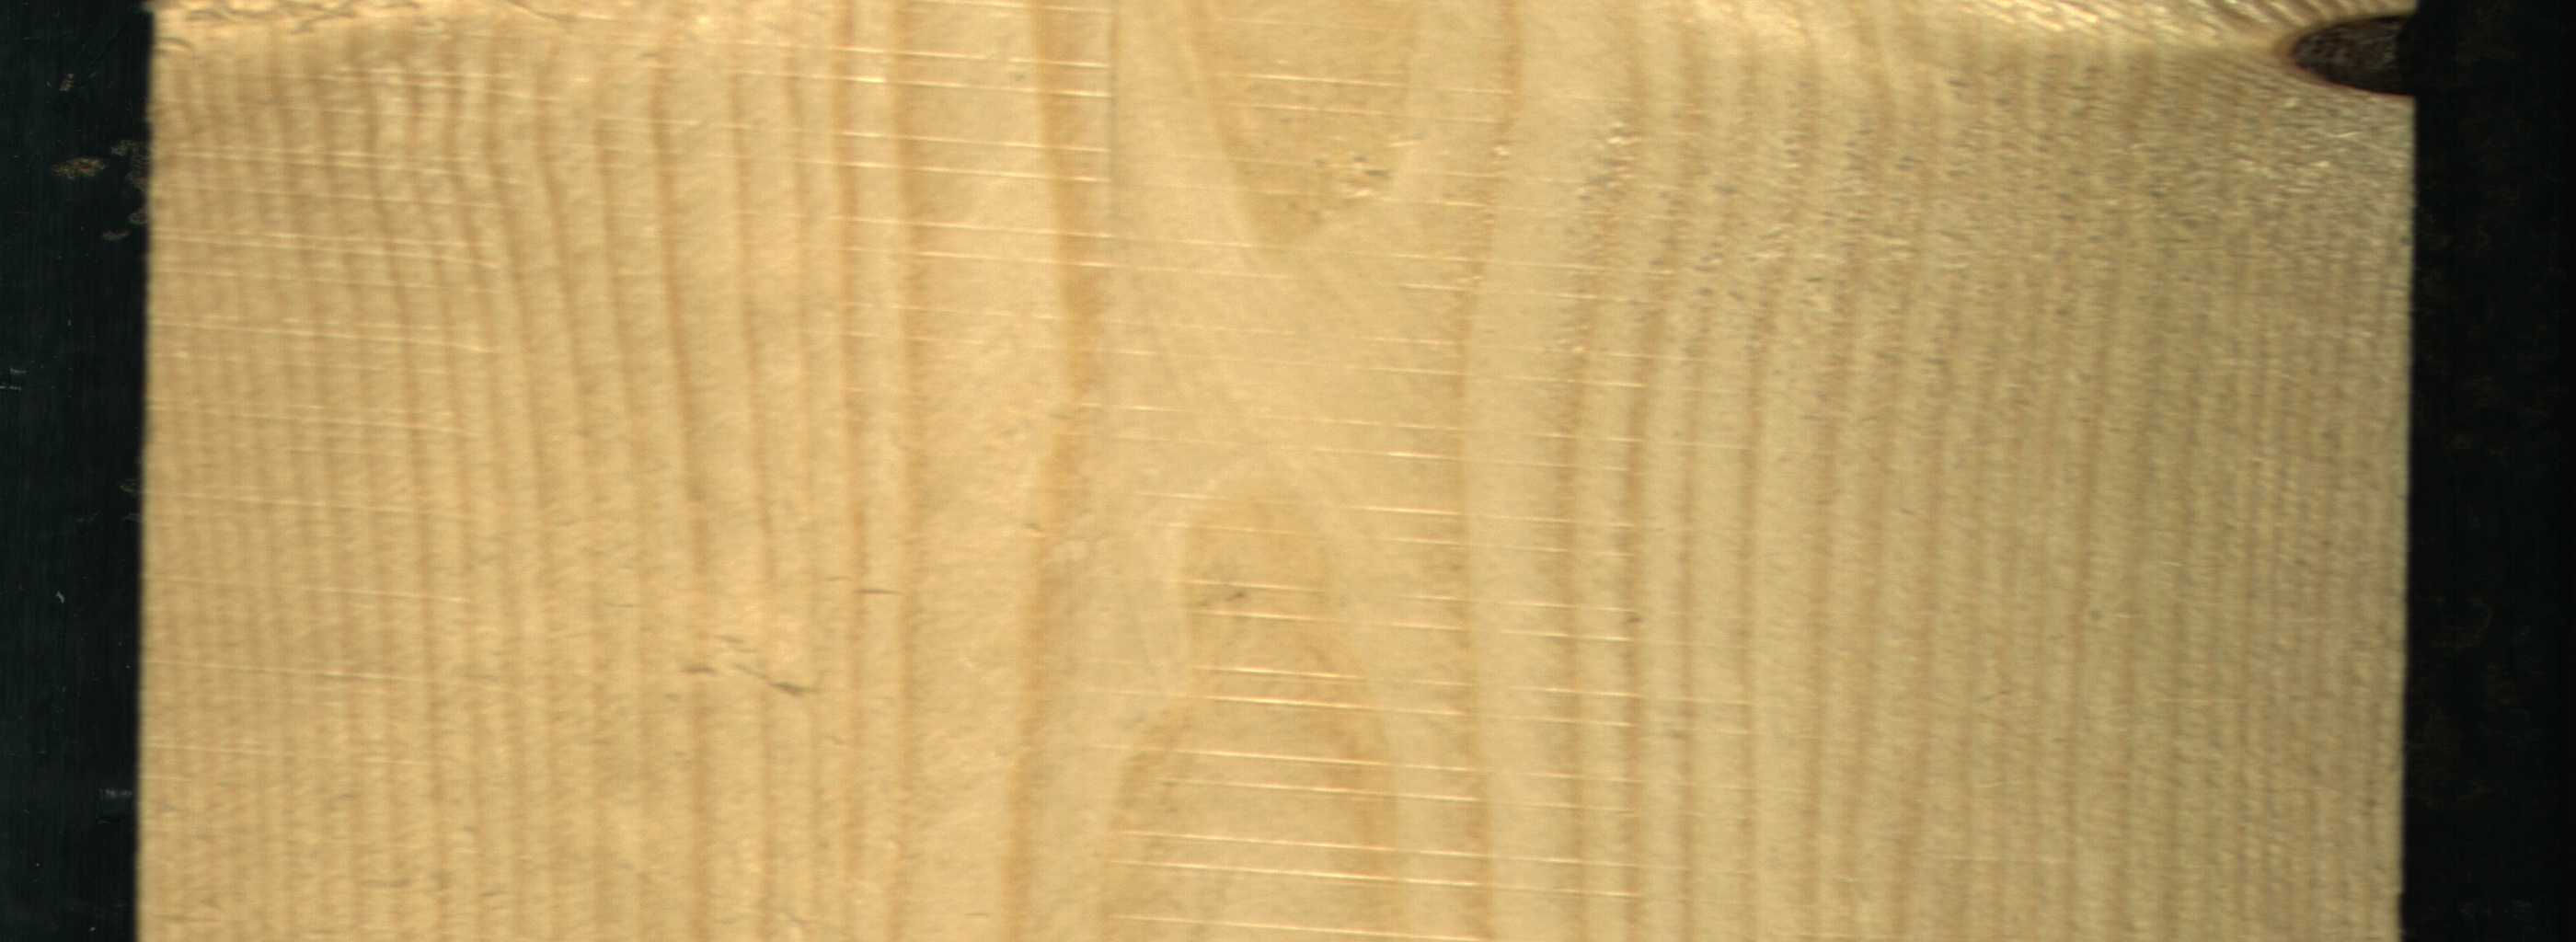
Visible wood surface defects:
Knot_missing